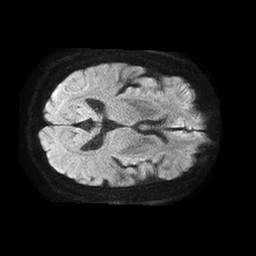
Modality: TRACE
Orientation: axial
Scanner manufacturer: philips
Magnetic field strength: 1.5 T
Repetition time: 4.6 s
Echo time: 0.08528 s